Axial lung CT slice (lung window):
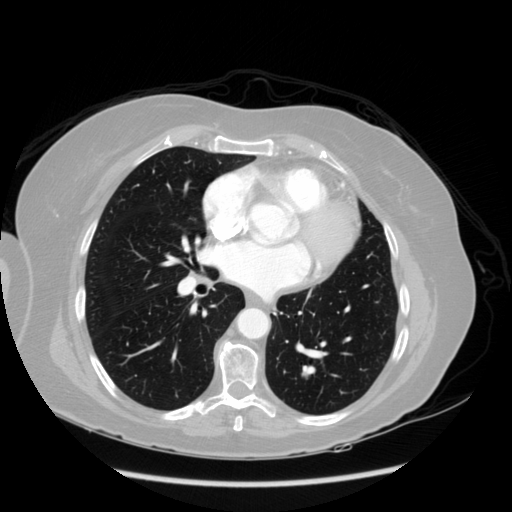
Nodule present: no